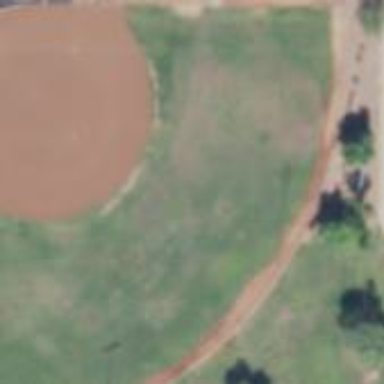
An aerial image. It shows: Baseball pitch for leisure and sports activities.